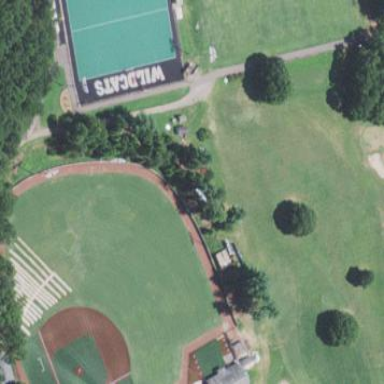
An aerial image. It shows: Baseball pitch for leisure land activities.